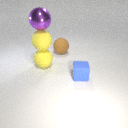
large yellow rubber sphere above large yellow rubber sphere